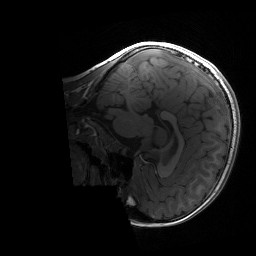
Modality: T1w
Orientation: sagittal
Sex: male
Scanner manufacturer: siemens
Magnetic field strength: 3 T
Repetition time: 1.9 s
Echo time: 0.00243 s